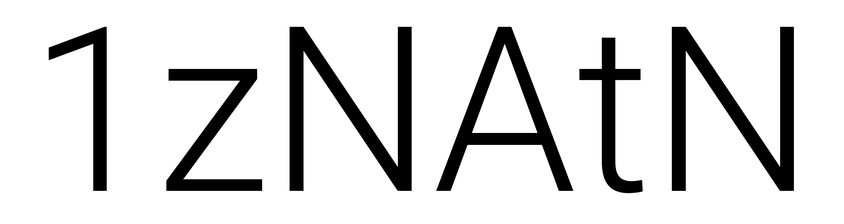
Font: Roboto_Light